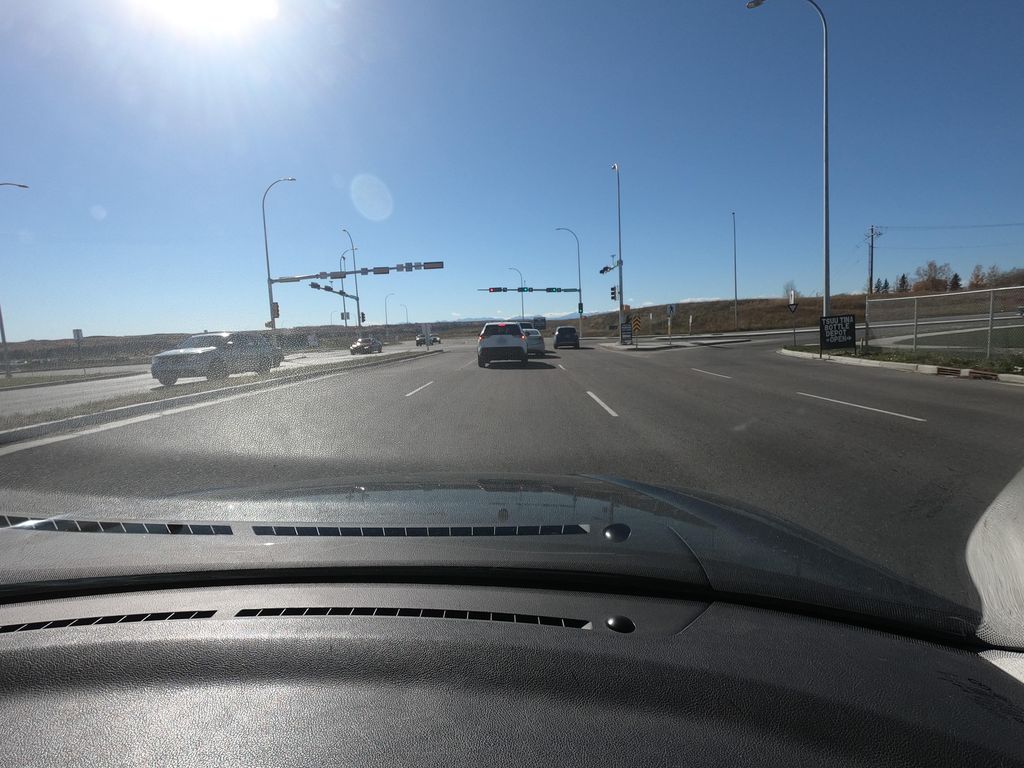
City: calgary